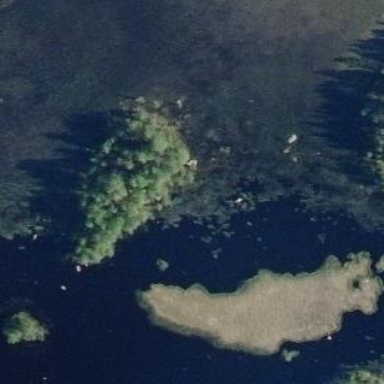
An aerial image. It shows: Islet.